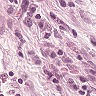
Metastatic tissue present: no